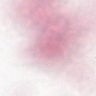
Metastatic tissue present: no